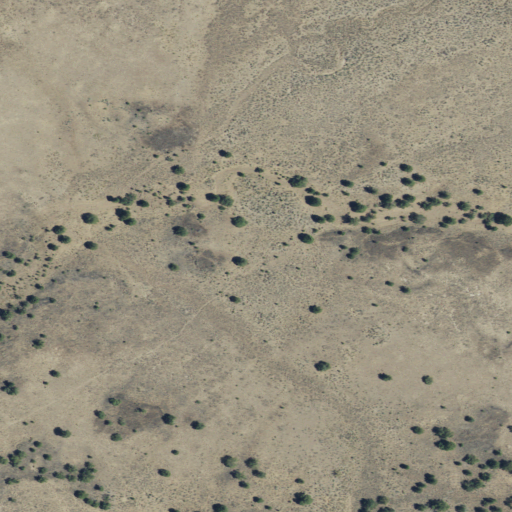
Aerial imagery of valley in Oregon named Elliott Canyon containing only shrub